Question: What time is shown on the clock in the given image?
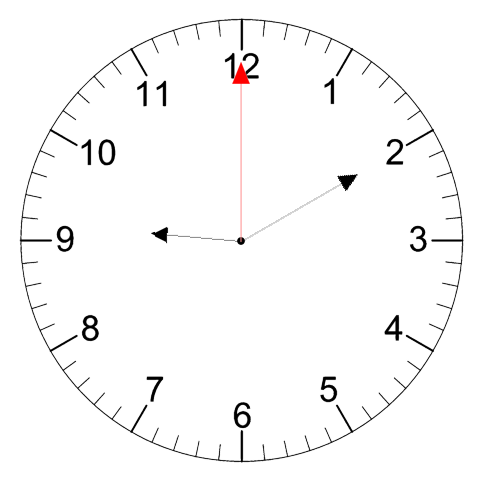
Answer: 09:10:00